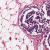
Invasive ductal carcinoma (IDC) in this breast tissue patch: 0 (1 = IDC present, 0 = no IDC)